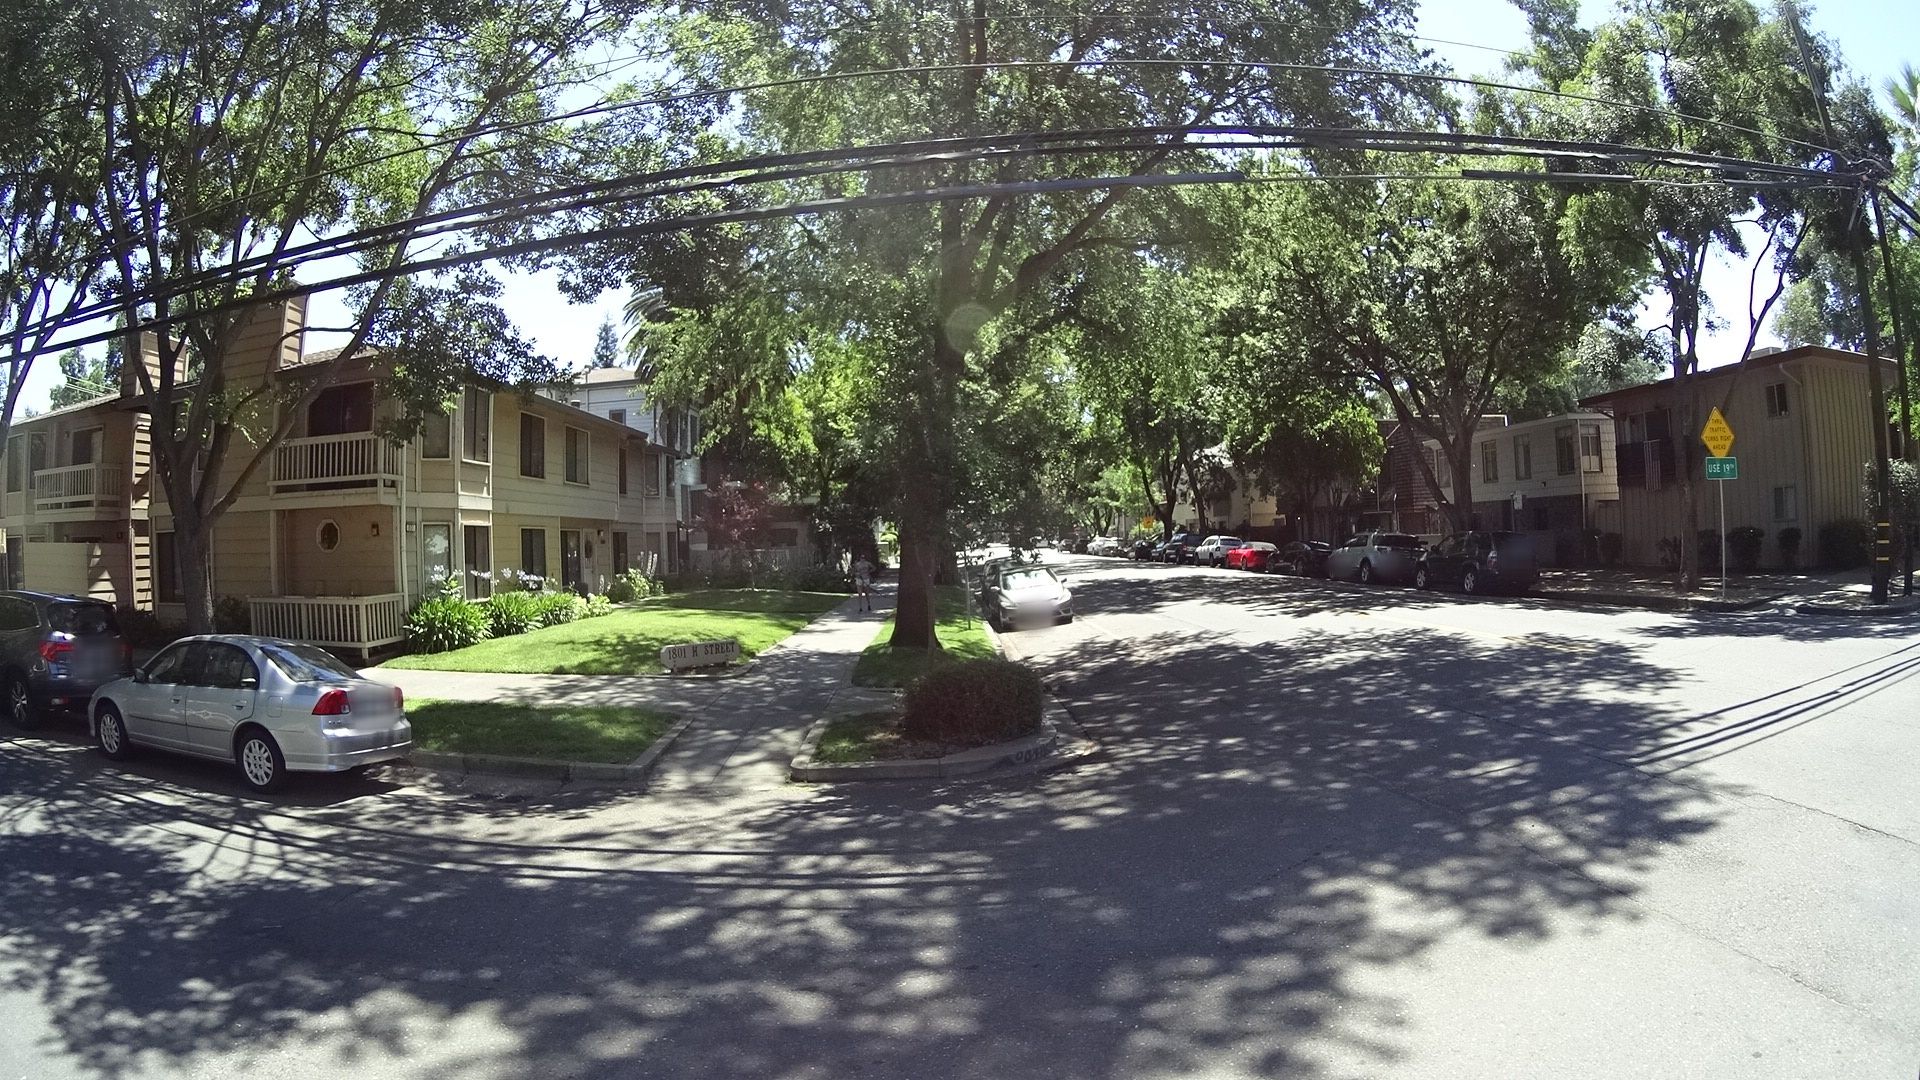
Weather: snowy
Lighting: day
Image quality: good
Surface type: driving surface
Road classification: residential
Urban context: urban centre
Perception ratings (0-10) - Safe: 8.4, Lively: 6.7, Beautiful: 9.51, Boring: 1.8, Depressing: 4.19, Wealthy: 6.05